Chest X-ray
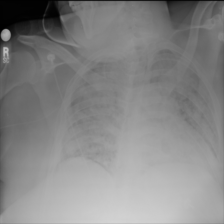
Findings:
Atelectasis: negative
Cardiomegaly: negative
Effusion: negative
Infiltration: positive
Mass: negative
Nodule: positive
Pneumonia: negative
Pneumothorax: negative
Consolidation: negative
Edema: negative
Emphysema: negative
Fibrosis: negative
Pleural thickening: negative
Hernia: negative